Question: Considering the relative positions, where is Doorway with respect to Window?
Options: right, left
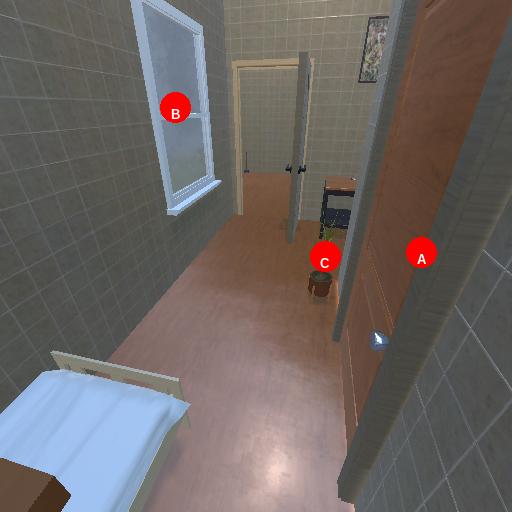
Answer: right